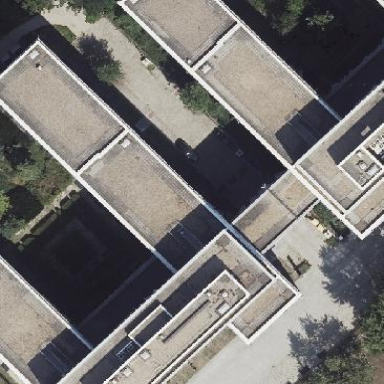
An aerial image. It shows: Office building with flat roof.